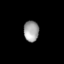
Tissue: skin
Cell type: Epithelial cells
Senescence score: 0.716
Nuclear area (px): 310
Mean DAPI intensity: 158.894